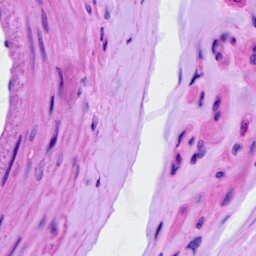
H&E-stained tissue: Ovarian